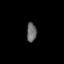
Tissue: lung
Cell type: Others
Senescence score: 0.6523
Nuclear area (px): 185
Mean DAPI intensity: 104.719